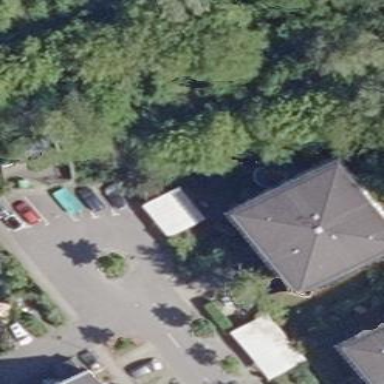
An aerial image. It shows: Residential building with pyramidal roof shape.